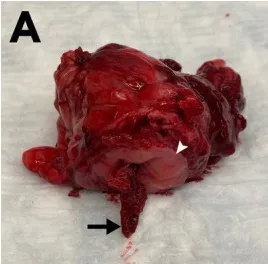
Postoperative images of a mass removed from the apex of the urinary bladder (A) A surgical gauze (arrow) is shown protruding from a defect on the mucosal surface (arrowhead) of the bladder mass.
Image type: medical_photograph (other_medical_photograph)